Question:
Hi,
I am using WEBKIT(STKWebKitViewController) for showing the url and i am unable to find a way to hide the navigation bar and bottom bar. Please let me know the solution.
Thanks
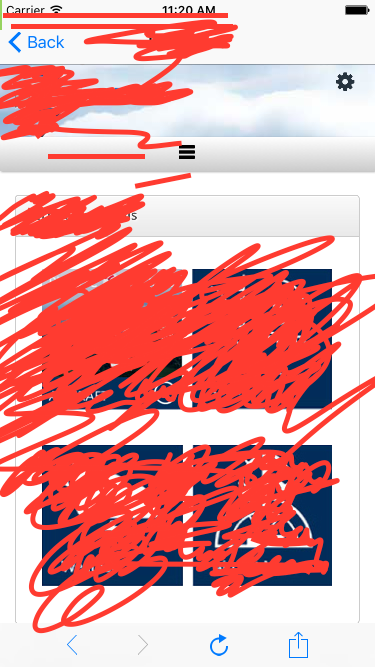
Answer: Just go through your STKWebKitViewController there is a method
'''
self.navigationController.hidesBarsOnSwipe = YES;
'''
You can hide your navigation bar by
'''
[self.navController setNavigationBarHidden:YES];
// Hide it in the AppDelegate where you make your root view controller if using xib.
'''
To hide toolbar with tap then you have to maintain a bool for it
'''
if(!tap){
hideNav = NO;
tap = 1;
} else {
hideNav = YES;
tap = 0;
}
[self.navigationController setToolbarHidden:hideNav animated:YES];
OR simply use
[self.navigationController setToolbarHidden:YES animated:YES];
'''